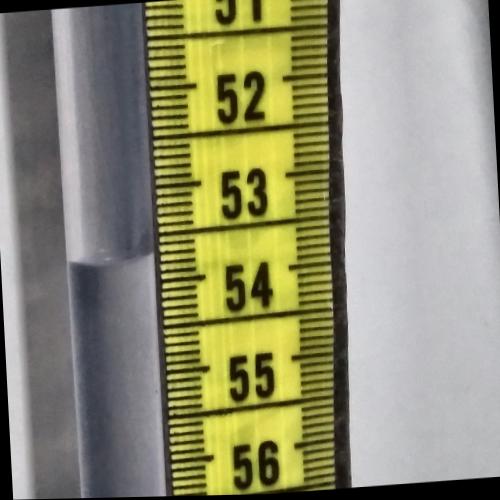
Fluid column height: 53.7 cm